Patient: sex M, age 52
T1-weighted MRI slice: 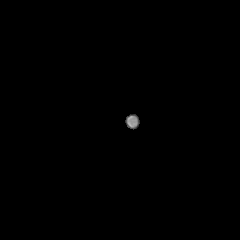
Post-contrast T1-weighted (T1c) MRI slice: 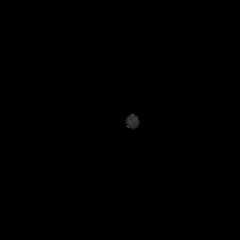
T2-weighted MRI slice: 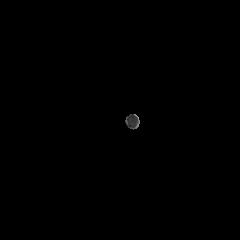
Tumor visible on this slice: no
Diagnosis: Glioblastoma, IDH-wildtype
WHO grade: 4